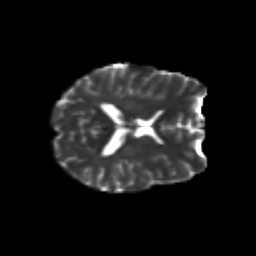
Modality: T2w
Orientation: axial
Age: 23
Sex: female
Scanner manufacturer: siemens
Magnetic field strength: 3 T
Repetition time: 3.5 s
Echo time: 0.113 s